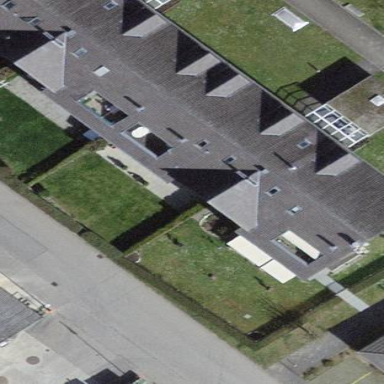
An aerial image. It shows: Apartments building with gabled roof oriented along the building.